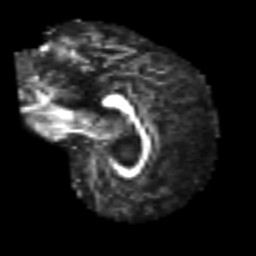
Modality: FA
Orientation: sagittal
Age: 56
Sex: male
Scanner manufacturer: siemens
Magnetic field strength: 3 T
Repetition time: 4.987 s
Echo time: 0.0792 s